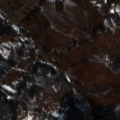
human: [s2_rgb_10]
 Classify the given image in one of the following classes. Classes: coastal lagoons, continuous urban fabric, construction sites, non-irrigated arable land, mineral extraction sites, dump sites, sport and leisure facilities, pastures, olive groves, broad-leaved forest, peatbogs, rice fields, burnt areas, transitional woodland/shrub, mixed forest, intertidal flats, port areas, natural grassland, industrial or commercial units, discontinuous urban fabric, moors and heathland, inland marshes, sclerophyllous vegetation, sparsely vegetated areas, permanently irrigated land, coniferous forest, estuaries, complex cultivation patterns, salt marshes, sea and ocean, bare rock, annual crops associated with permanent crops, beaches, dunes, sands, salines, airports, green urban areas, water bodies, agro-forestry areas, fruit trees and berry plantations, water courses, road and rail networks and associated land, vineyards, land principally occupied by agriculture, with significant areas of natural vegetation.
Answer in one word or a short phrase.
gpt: pastures, complex cultivation patterns, land principally occupied by agriculture, with significant areas of natural vegetation, broad-leaved forest